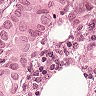
Metastatic tissue present: yes